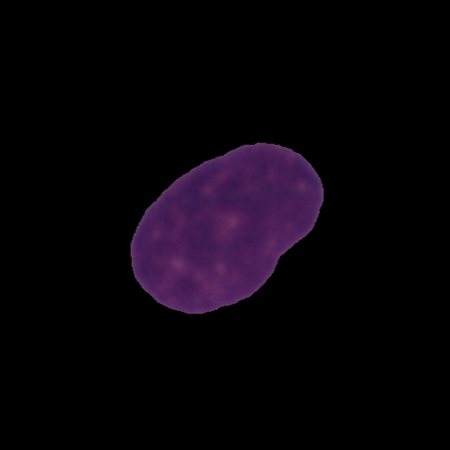
Label: cancer